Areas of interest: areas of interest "Business office"
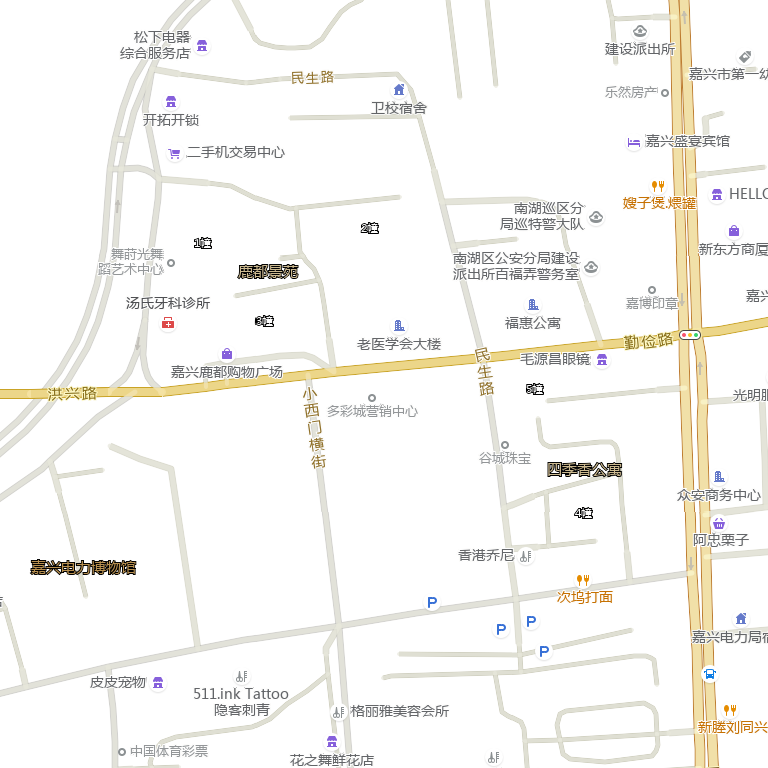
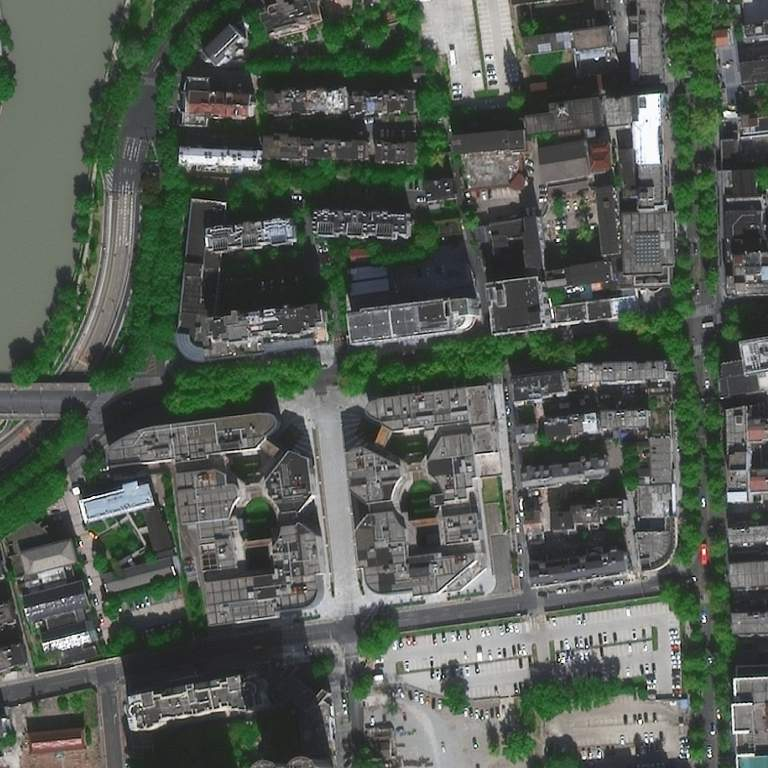